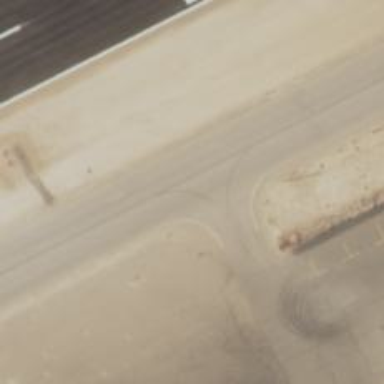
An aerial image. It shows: Image of taxiway at airport.